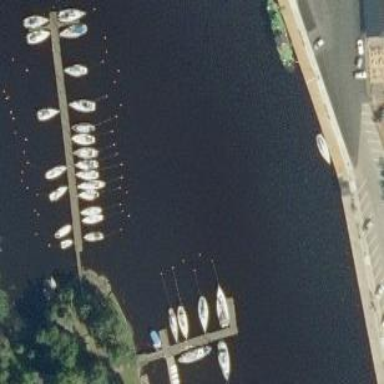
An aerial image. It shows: Marina on leisure land.